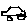
Label: car